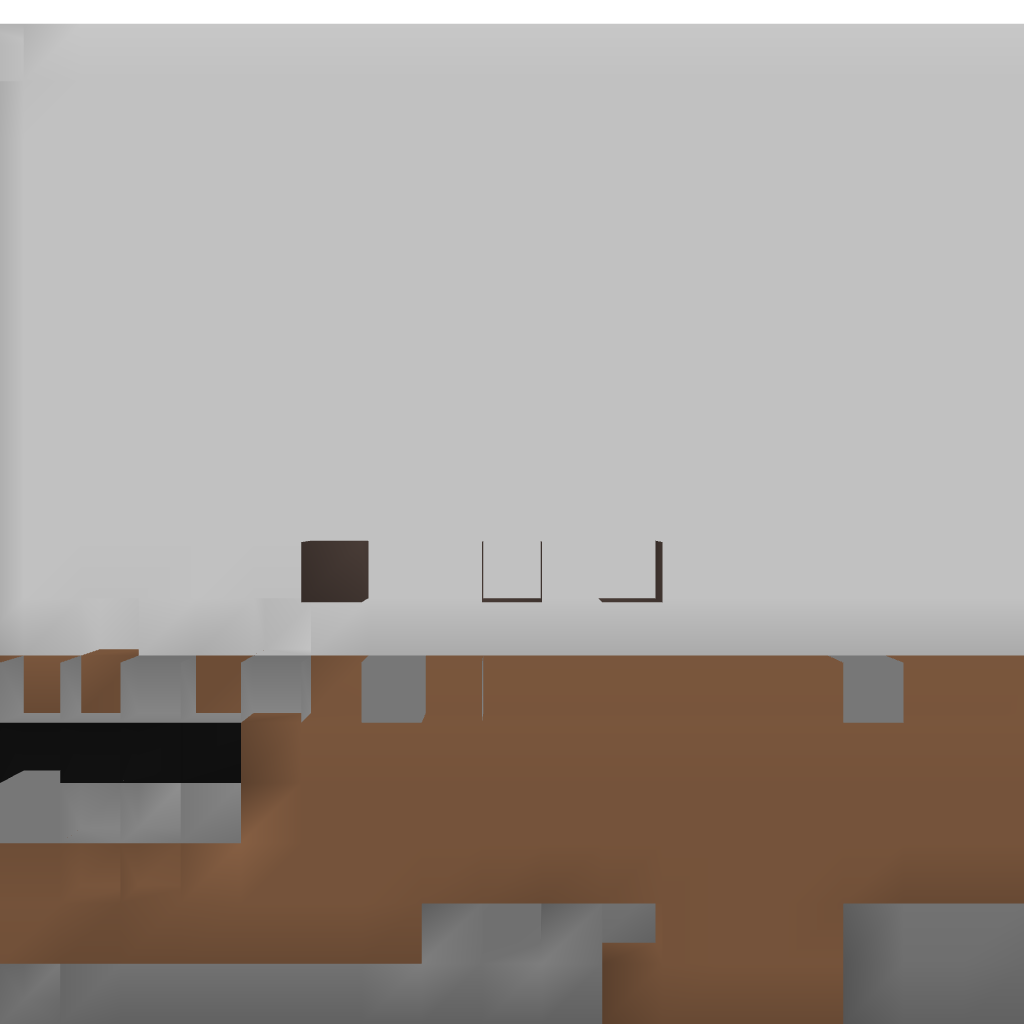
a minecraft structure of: Redstone Powered Shop.